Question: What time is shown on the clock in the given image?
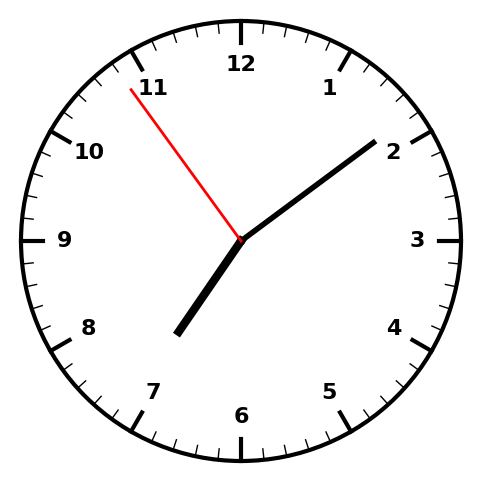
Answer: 07:08:54